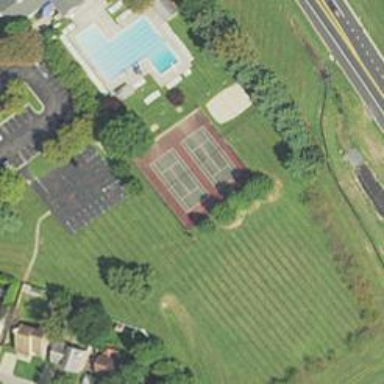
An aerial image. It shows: Tennis court surrounded by fence. It is located on pitch used for leisure land activities.